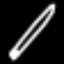
Label: pencil